Field crop: maize
Growth stage: 1
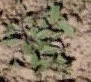
Species: convolvulus